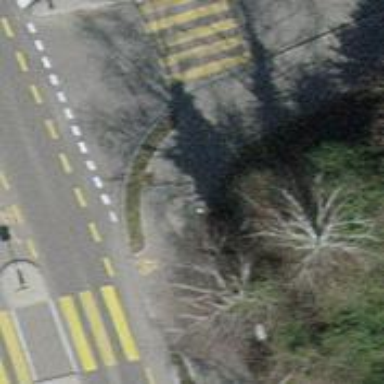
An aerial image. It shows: Asphalt sidewalk along the footway.